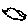
Label: bird